Question: I'm new with R and I'm trying to plot a graph with some legend, the problem is I can't change the "shape-line" icon with another shape, it just make another legend, the correct icon should be the "triangle-line" and the "square-line"
'''
library(lubridate)
library(ggplot2)
library(tidyverse)
ano <- c(1999:2019)
comeco <- mdy("01-01-1999")
fim <- mdy("01-01-2019")
por <- "1 year"
x <- seq(comeco, fim, by = por)
ano <- x
inferior <- c(6, 4, 2, 1.5, 1.5, 3, 2, 2.5, 2.5, 2.5, 2.5, 2.5, 2.5, 2.5, 2.5, 2.5, 2.5, 2.5, 3, 3, 2.75)
superior <- c(10, 8, 6, 5.5, 6.5, 8, 7, 6.5, 6.5, 6.5, 6.5, 6.5, 6.5, 6.5, 6.5, 6.5, 6.5, 6.5, 6, 6, 5.75)
meta <- c(8, 6, 4, 3.5, 4, 5.5, 4.5, 4.5, 4.5, 4.5, 4.5, 4.5, 4.5, 4.5, 4.5, 4.5, 4.5, 4.5, 4.5, 4.5, 4.25)
inflacao <- c(8.94, 5.97, 7.67, 12.53, 9.3, 7.6, 5.69, 3.14, 4.46, 5.9, 4.31, 5.91, 6.5, 5.84, 5.91, 6.41, 10.67, 6.29, 2.95, 3.75, 4.31)
df1 <- data.frame(ano, inferior, superior, inflacao, meta)
df1 %>%
ggplot(aes(ano, inflacao)) +
theme(text = element_text(family = "serif")) +
theme(axis.text = element_text(size = 8)) +
theme(legend.title = element_blank()) +
labs(
x = "Anos",
y = "Taxa (%)"
) +
scale_x_date(date_labels = "%Y", breaks = df1$ano) +
theme(axis.text.x = element_text(vjust = 0)) +
theme(axis.title.x = element_text(vjust = -1)) +
theme(legend.position = "top") +
geom_line(aes(x = ano, y = meta, linetype = "Meta de Inflacao")) +
geom_line(aes(x = ano, y = inflacao, linetype = "Inflacao Efetiva"), size = 0.5) +
geom_point(aes(x = ano, y = superior, color = "Limite Superior", shape = "Limite Superior"), size = 2) +
geom_line(aes(x = ano, y = superior, color = "Limite Superior"), size = 0.5) +
geom_point(aes(x = ano, y = inferior, color = "Limite Inferior", shape = "Limite Inferior"), size = 2) +
geom_line(aes(x = ano, y = inferior, color = "Limite Inferior"), size = 0.5) +
scale_color_manual(values = c("Meta de Inflacao" = "black", "Inflacao Efetiva" = "black",
"Limite Superior" = "blue", "Limite Inferior" = "black")) +
scale_linetype_manual(values = c("Meta de Inflacao" = "solid", "Inflacao Efetiva" = "dashed",
"Limite Superior" = "solid", "Limite Inferior" = "solid")) +
scale_shape_manual(values = c("Limite Superior" = 17, "Limite Inferior" = 15))
'''

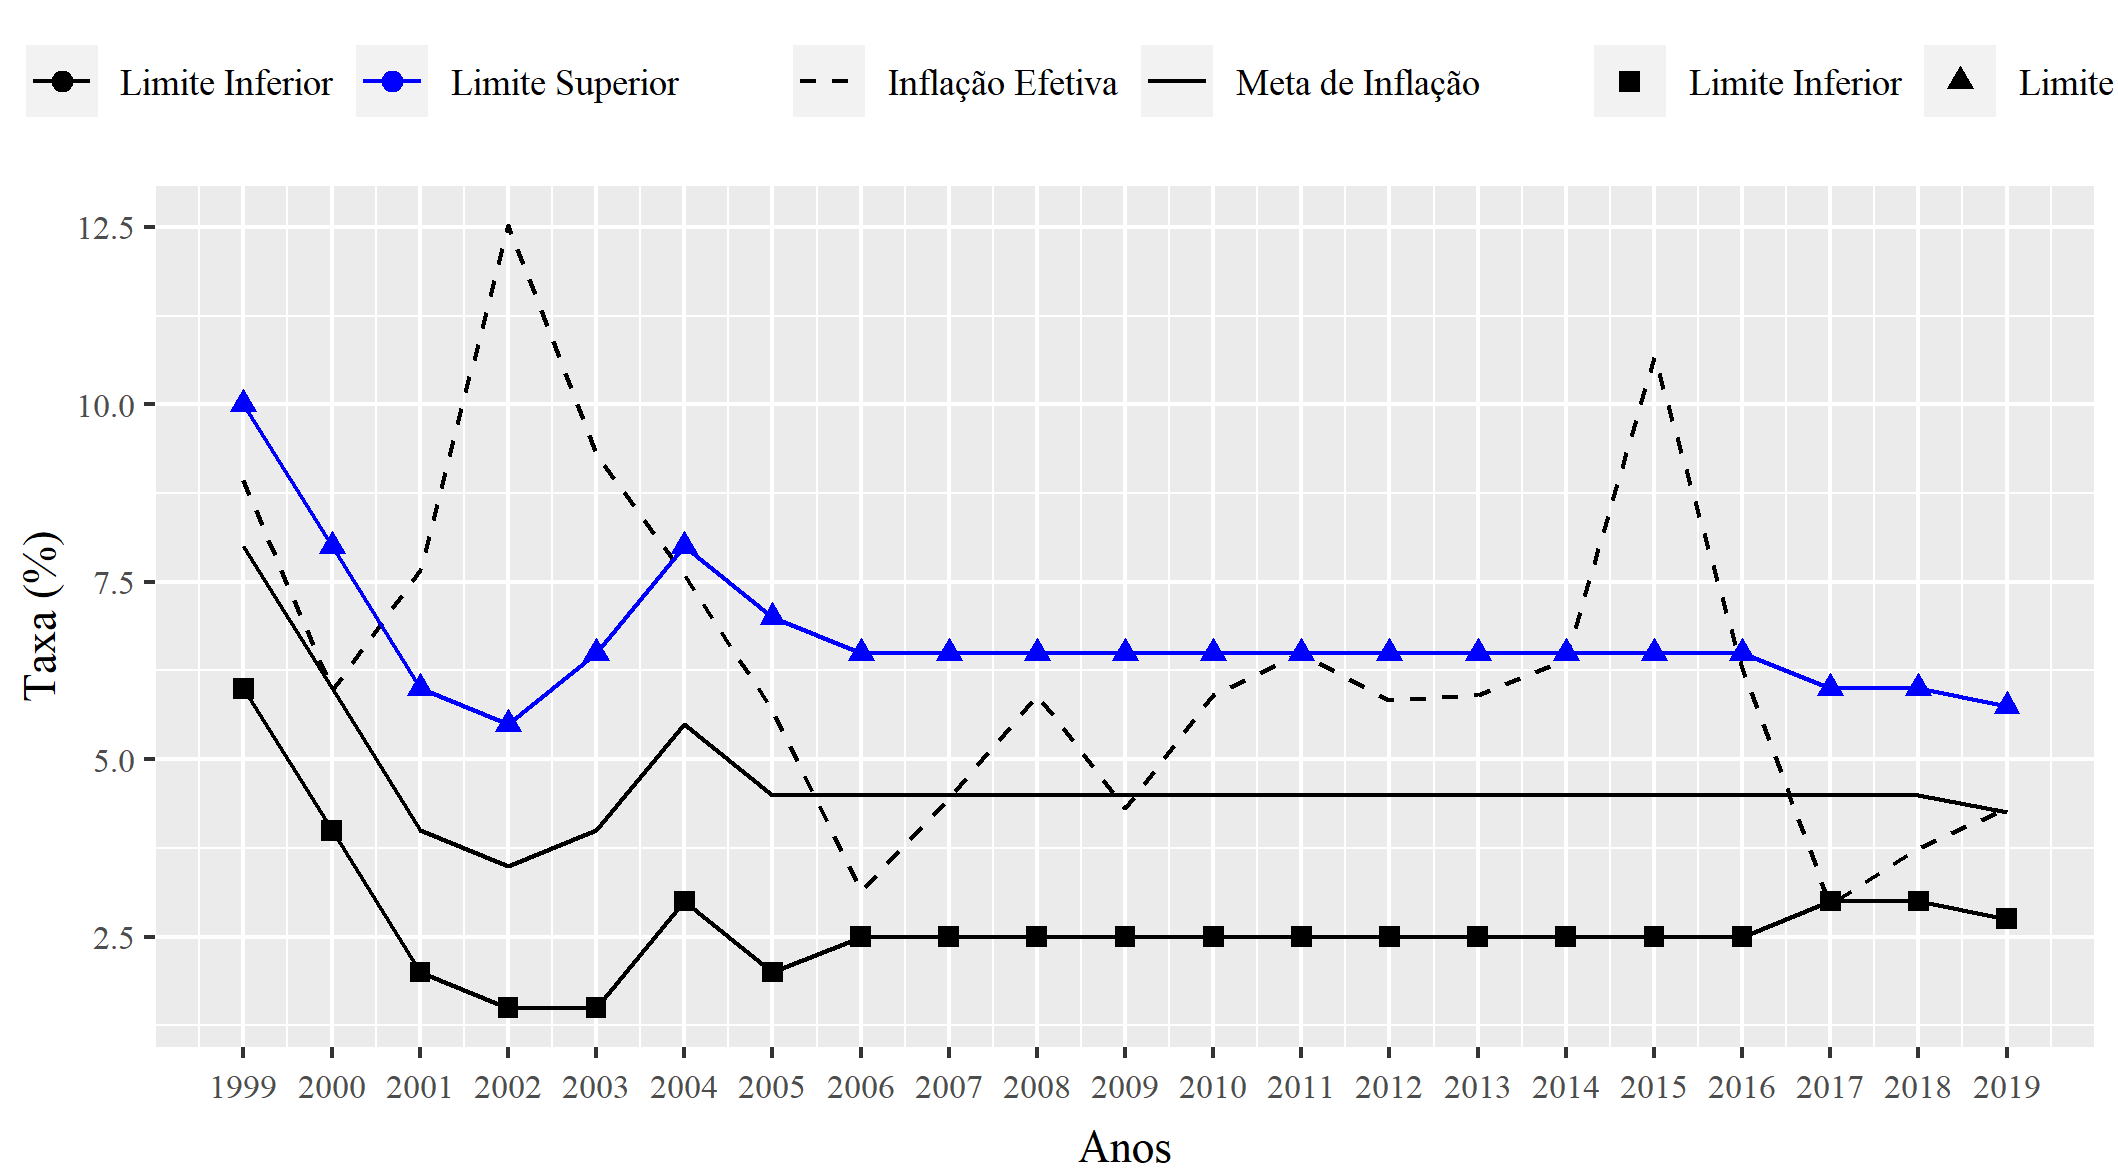
Answer: I would highly suggest you check out <URL>, which is a conceptual way to organize your datasets to be easier to plot and analyze. This is the basis of the "tidyverse", which includes packages like 'ggplot2'. While I can help you combine your legends given your existing dataset, 'df1', it will be much much easier if we reshape your data frame to be "tidy" and then use that. I'll show you that approach here.
## Tidying-up Your Data
A general priciple of tidy data is that you should not have your data "spread" out over multiple columns when it shows the same type of value. In your case, you have 'ano', which shows the date and is just fine. The rest of your columns are all filled with values for "taxa", with each column representing a different way you would identify that particular "taxa". We need to therefore first gather together these other columns such that your dataset now reads with 3 columns: 'ano | type | taxa'. Overall, this means your data frame is much "longer" (more observations/rows). You can do this a number of ways, but I'm showing here one way I typically use, which is to use the 'gather()' function from the 'dplyr' package. It's all part of the 'tidyverse' package though:
'''
df1 <- df1 %>% gather(key='type', value='taxa', -c(ano))
'''
You should be able to follow that, but basically we're telling 'gather()' to ignore the 'ano' column, and for the rest, push the column names into a new column ('key=') called '"type"', and put the values in those cells into a new column ('value=') called '"taxa"'.
### Plotting Your Data
For the plot, it becomes a lot simpler. You only need one line for each 'geom' call, and we will be assigning the shapes, colors, and values. Before we do that, I'm going to create a named vector that's going to make it easier to specify how we want the legend labels to look like for any of the values in 'df1$type':
'''
my_labels <- c(
'superior'='Limite Superior',
'inferior'='Limite Inferior',
'meta'='Meta de Inflacao',
'inflacao'='Inflacao Efetiva'
)
'''
For the plot code, I'll show you the code and plot, then explain a bit on how it works:
'''
df1 %>%
# plot mapping and geoms
ggplot(aes(ano, taxa)) +
geom_line(aes(linetype = type, color = type), size = 0.5) +
geom_point(aes(color = type, shape = type), size = 2) +
# scale functions
scale_x_date(date_labels = "%Y", breaks = df1$ano) +
scale_color_manual(values = c(
"meta" = "black", "inflacao" = "black", "superior" = "blue", "inferior" = "black"),
labels=my_labels) +
scale_linetype_manual(values = c(
"meta" = "solid", "inflacao" = "dashed", "superior" = "solid", "inferior" = "solid"),
labels=my_labels) +
scale_shape_manual(values = c(
"meta"=NA, "inflacao"=NA, "superior"=17, "inferior"=15),
labels=my_labels) +
# labeling and theme elements
labs(
x = "Anos",
y = "Taxa (%)"
) +
theme(
text = element_text(family = "serif"),
axis.text = element_text(size = 8),
legend.title = element_blank(),
axis.text.x = element_text(vjust = 0),
axis.title.x = element_text(vjust = -1),
legend.position = "top"
)
'''
<URL>
I like to organize my plot code into specific sections that are dedicated to the main parts of the plot.
This part is where we specify how the dataframe is transformed into specific geoms. Note that since we have a nice and tidy data frame, all we need to do is specify one 'y' aesthetic ('taxa'), and use 'type' as the aesthetic mapped to 'shape', 'color', and 'linetype'. We will then specify within the 'scale_' functions our preferred values to be associated with our mapping. Note that all aesthetics for which we want to have differentiated in our legend are included within 'aes()'.
This part of the code is where we supply values and specify colors to all the aesthetics we mapped in the first part of the plot code. You also can specify 'labels' here. I could have changed the 'label' by first converting 'df1$type' to a factor before plotting, but I prefer doing this here just because it's a bit more straightforward with so many specific mappings. This is why we first created the 'my_labels' named vector. Note that you need to specify the labeling for each 'scale_' function. If not or if there is a difference in title, you will force 'ggplot2' to separate the legends and you'll get something similar to what you showed when you started.
In order to not show points for two of the 'type' lines, I am specifying the 'shape' value to be 'NA' for both of those 'type' values. So in the final plot, the points actually drawn for everything, but for these, they are drawn with a 'shape=NA'... in other words, they are invisible. :)
The final part of the plot is where I put all the theme and generalized plot labels. You will note that it's good practice to combine all the theme elements into one call to 'theme()'.